Field crop: maize
Growth stage: 2
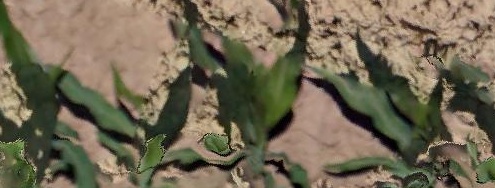
Species: maize